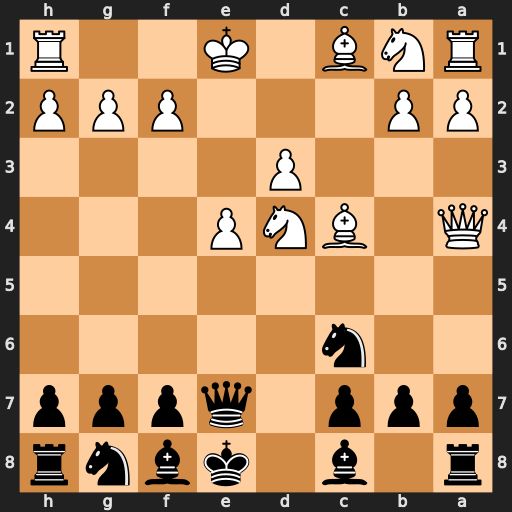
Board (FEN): r1b1kbnr/ppp1qppp/2n5/8/Q1BNP3/3P4/PP3PPP/RNB1K2R
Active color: b
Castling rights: KQkq
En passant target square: -
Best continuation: Qb4+ Qxb4 Bxb4+ Kd1 Nxd4